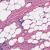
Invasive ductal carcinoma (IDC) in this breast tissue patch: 0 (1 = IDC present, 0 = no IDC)